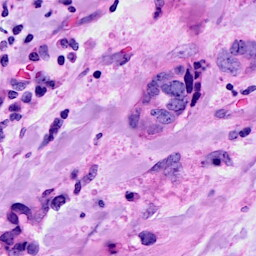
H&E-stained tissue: Breast